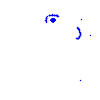
Particle: electron